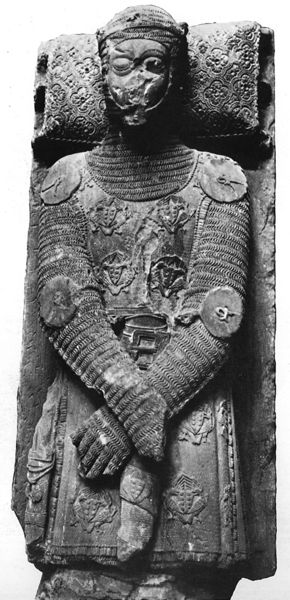
Titel: Grabmal von Ot de Montcada
Standort: Fundort: Lérida, Kathedrale von St. Maria von La Seu Vella (EU - E - Katalonien)
Institution: Museo Morera, Lleida (Lèrida)
Schlagwörter: handschuhe, muster, arme, gesicht, leiche, stein, tod, mantel, skulptur, liegen, kissen, bett, liegend, scheide, glaube, schwert, ketten, soldat, ritter, rüstung, scharniere, grab, mittelalter, gekreuzt, grabstein, grabplatte, kreuzritter, kettenhemd, mittelakter, bescgädigt